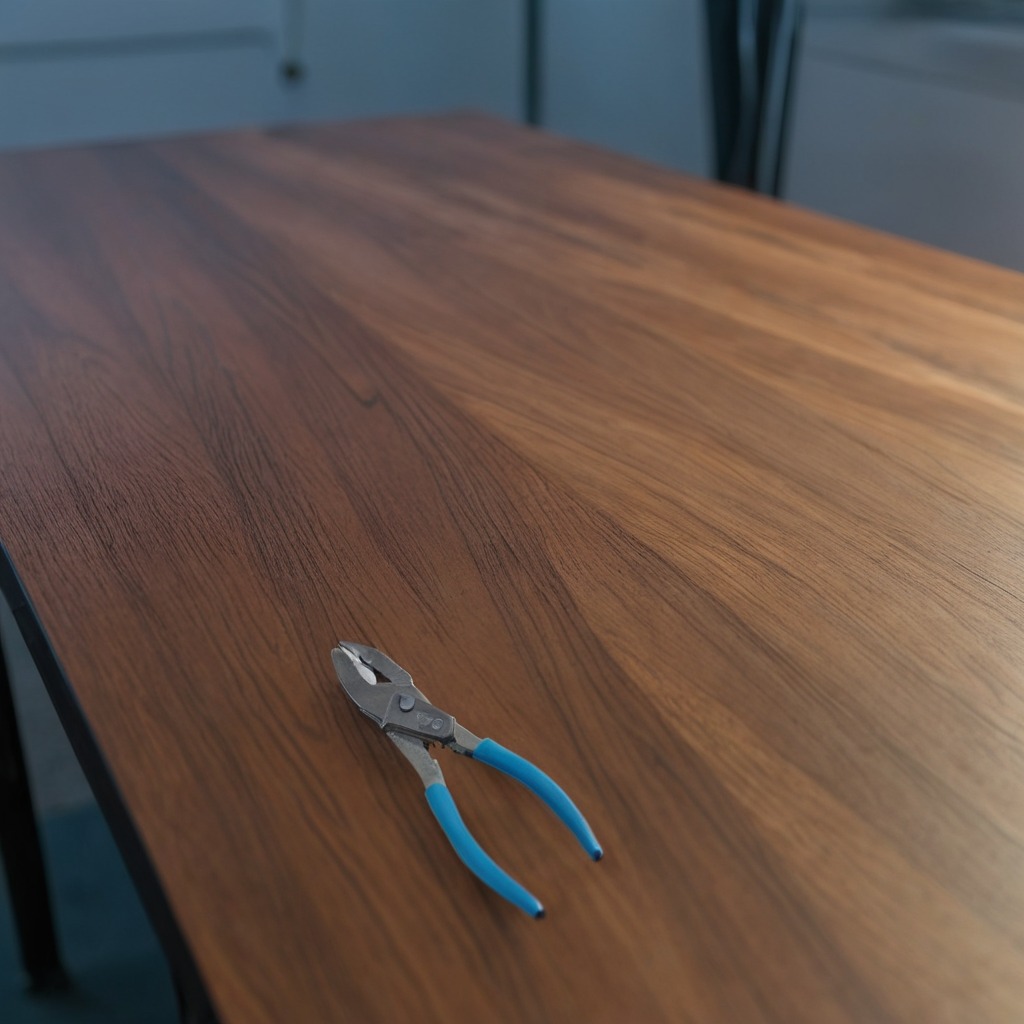
A plier is lying on the old table.